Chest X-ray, PA view. Patient: 48 years old, sex M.
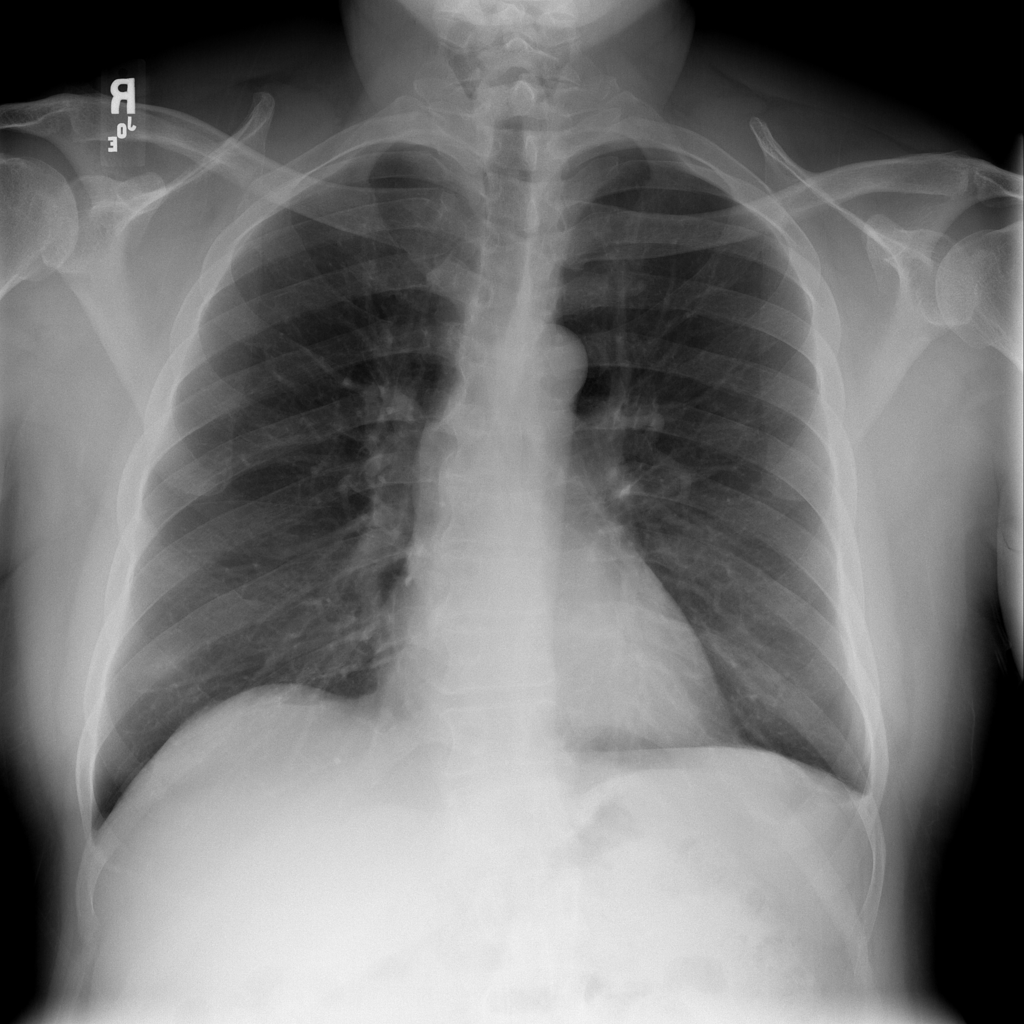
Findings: No Finding